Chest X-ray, PA view. Patient: 59 years old, sex M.
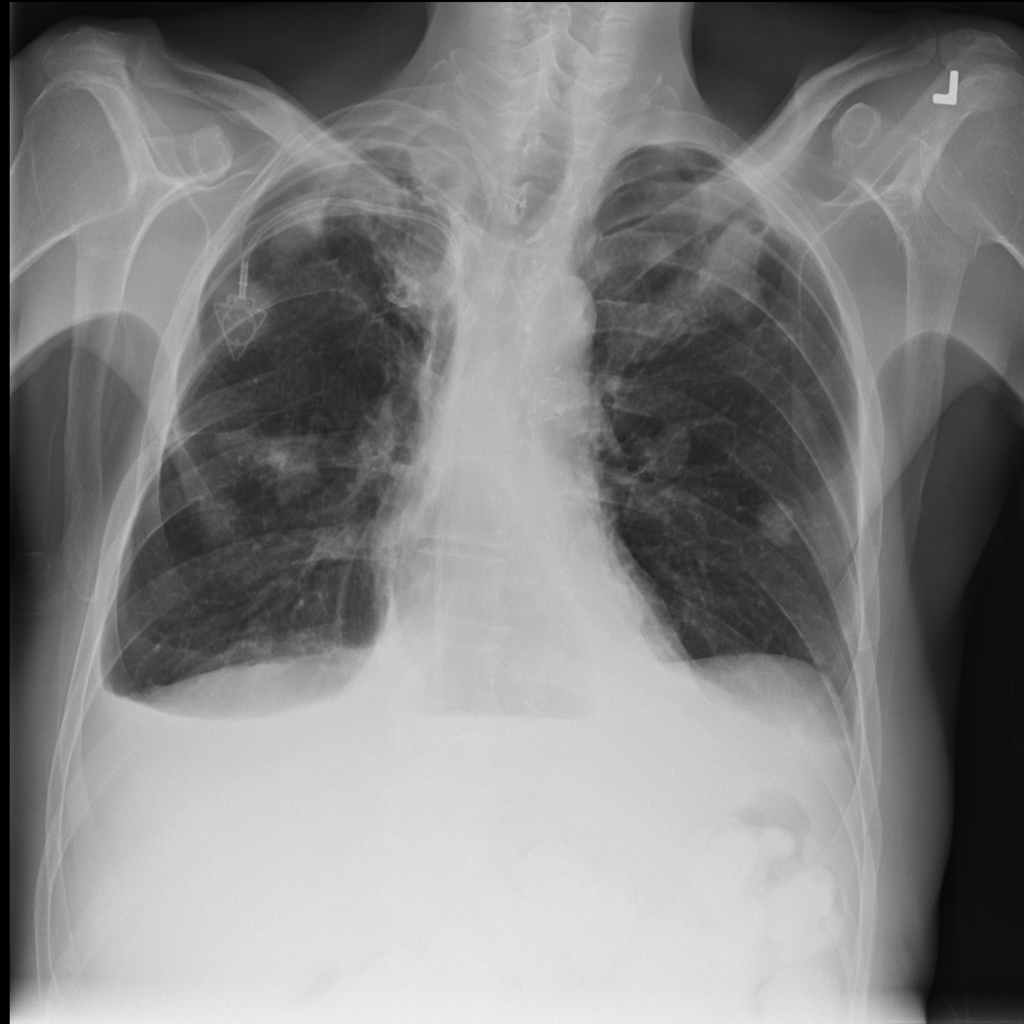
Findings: Effusion